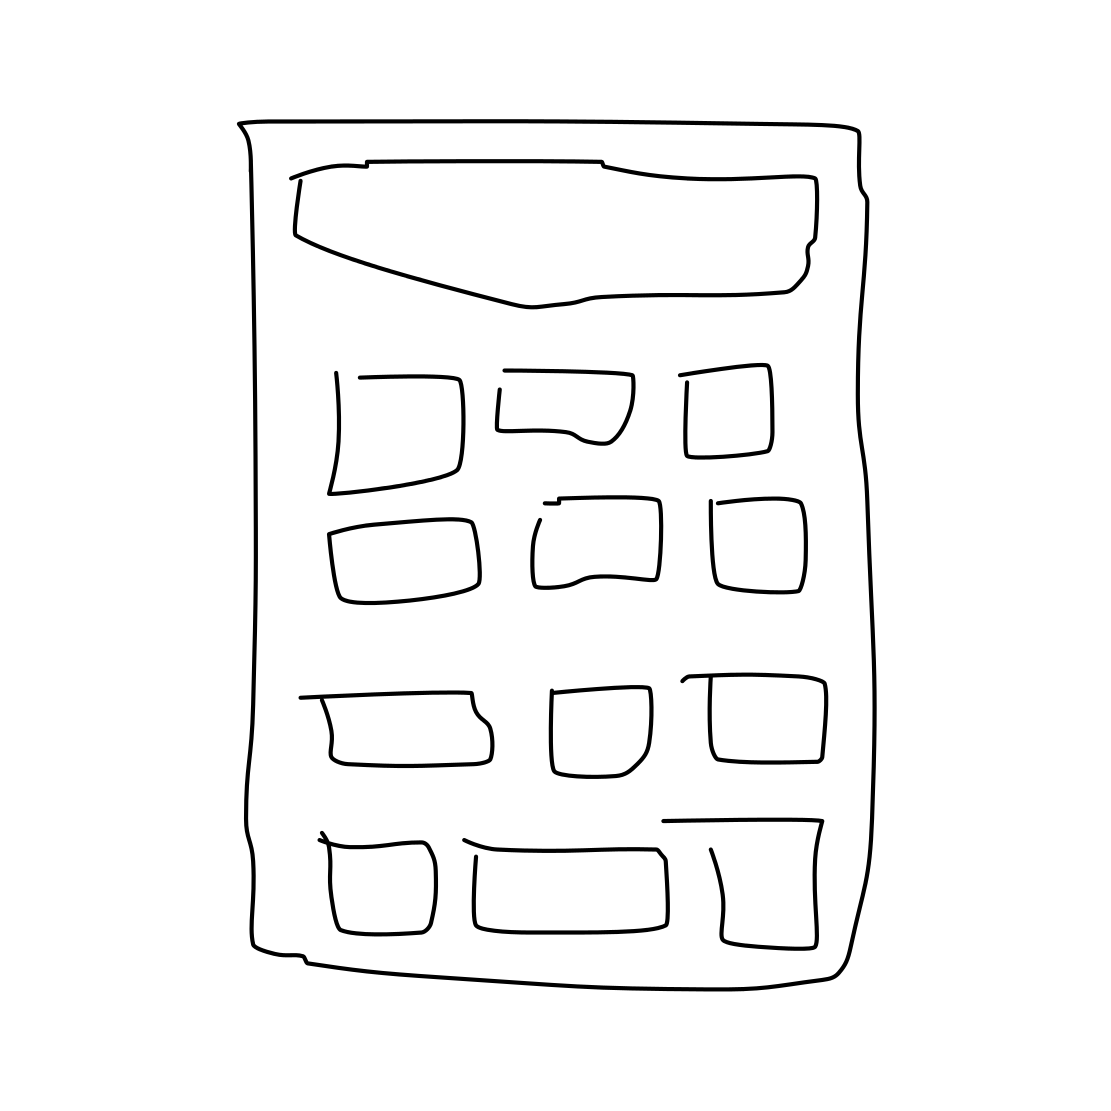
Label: calculator